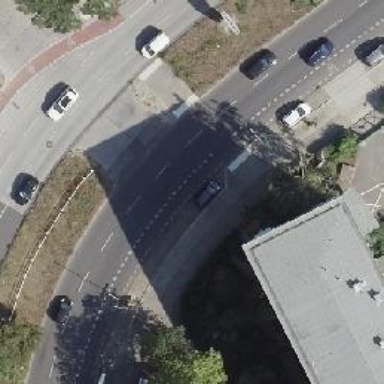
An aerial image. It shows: Unmarked crossing on asphalt footway.